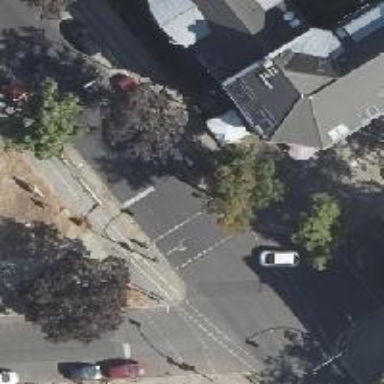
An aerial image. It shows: Road with traffic signals.